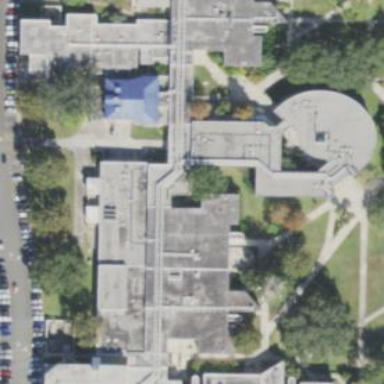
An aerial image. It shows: School building.